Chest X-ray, PA view. Patient: 35 years old, sex M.
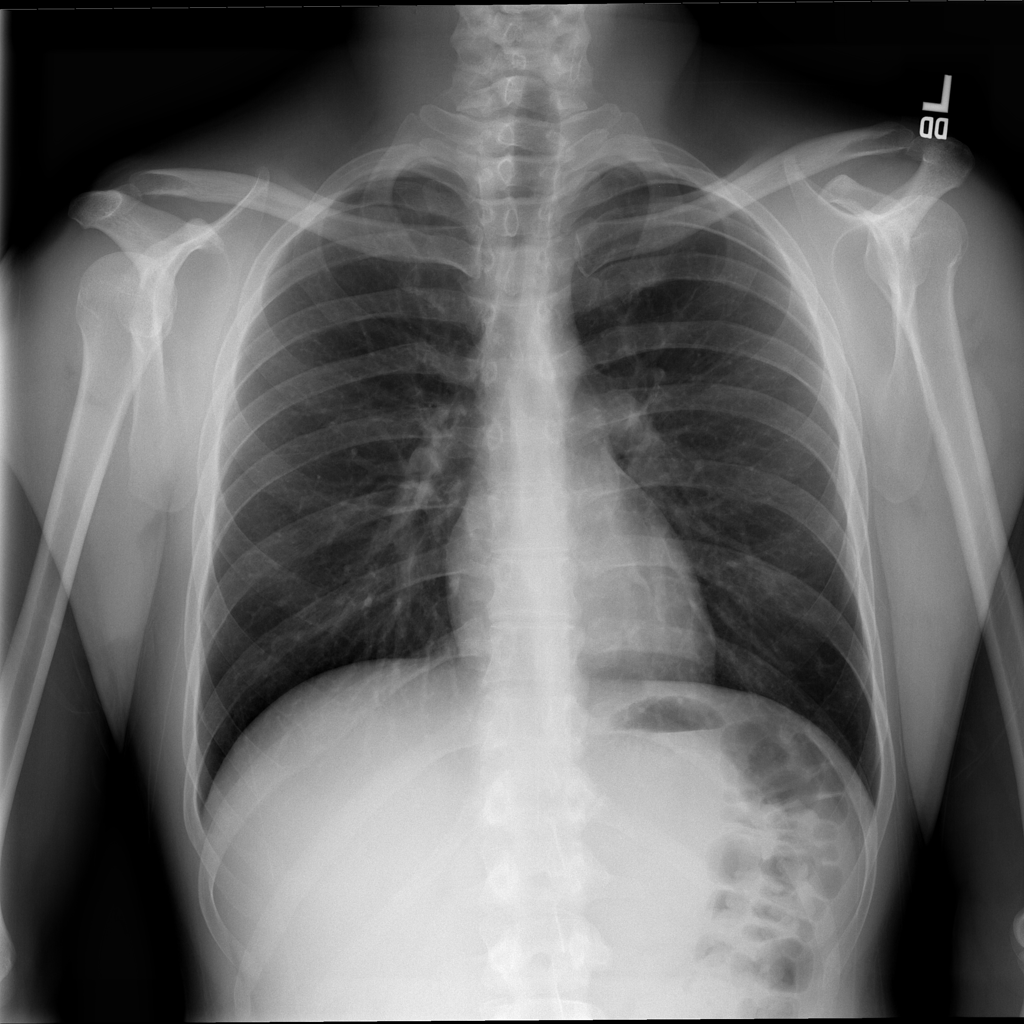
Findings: No Finding